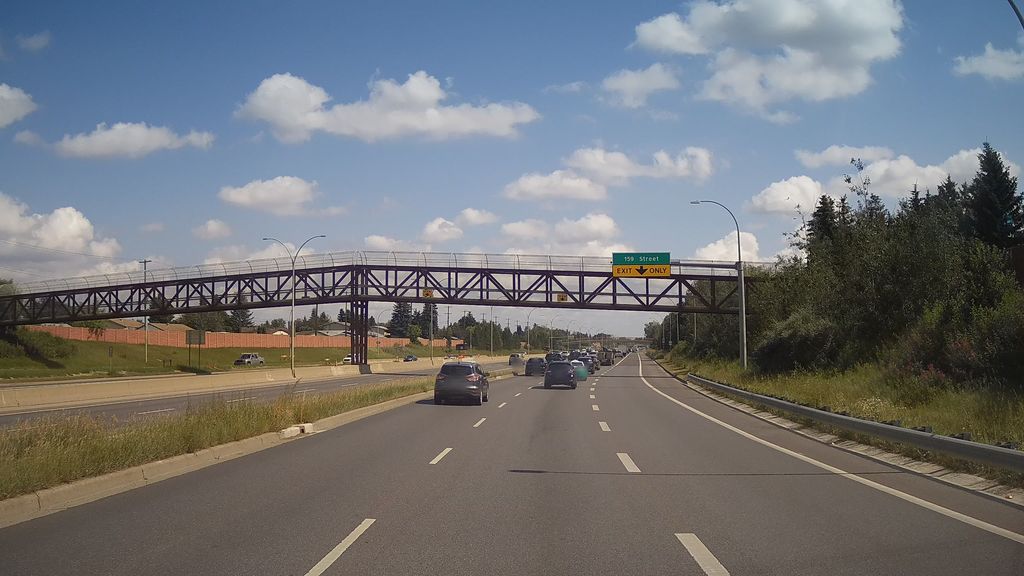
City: edmonton